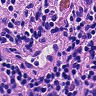
Metastatic tissue present: no